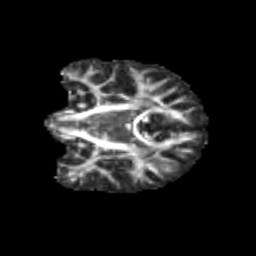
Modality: FA
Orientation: coronal
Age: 13
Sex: male
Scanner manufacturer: siemens
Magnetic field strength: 3 T
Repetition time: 3.8 s
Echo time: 0.07 s